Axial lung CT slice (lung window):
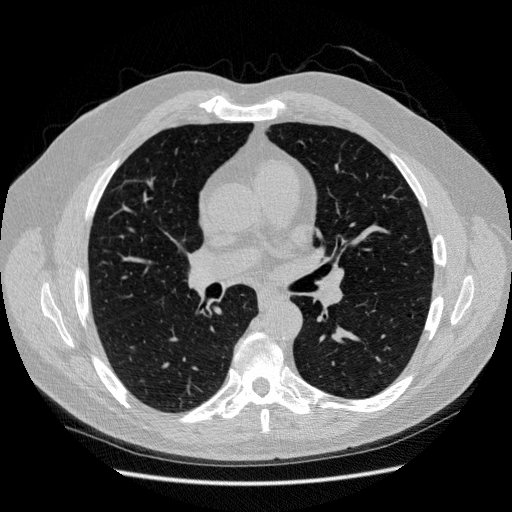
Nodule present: no